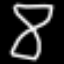
Label: hourglass